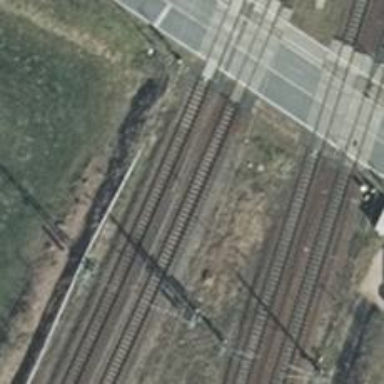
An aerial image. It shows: Railway signal.